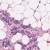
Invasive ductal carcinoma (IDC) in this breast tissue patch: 1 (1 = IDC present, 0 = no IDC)